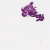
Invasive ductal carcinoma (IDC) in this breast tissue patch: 0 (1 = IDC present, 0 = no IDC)